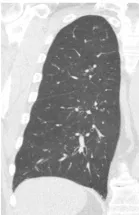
A, b, c, d, e, f, g: CT images obtained in July 2019. . (c, d): Axial and Coronal CT images with lung window settings show normal lung parenchyma.
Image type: radiology (ct)